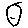
Label: moon